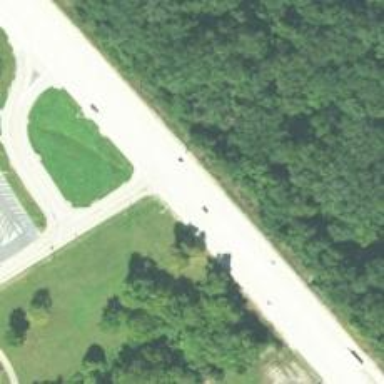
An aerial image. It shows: Trunk link highway.